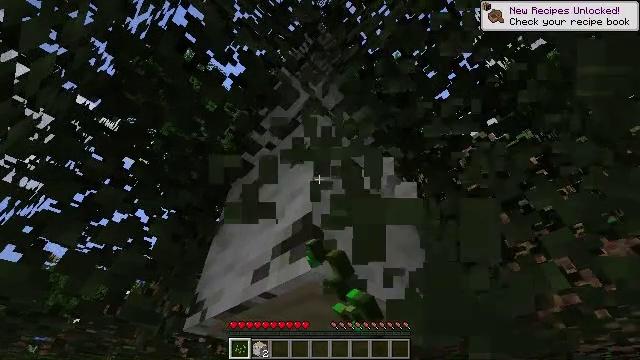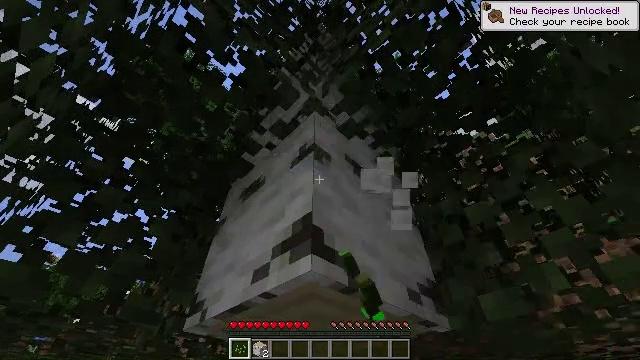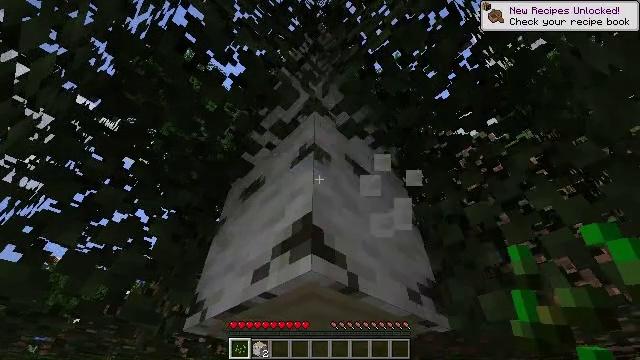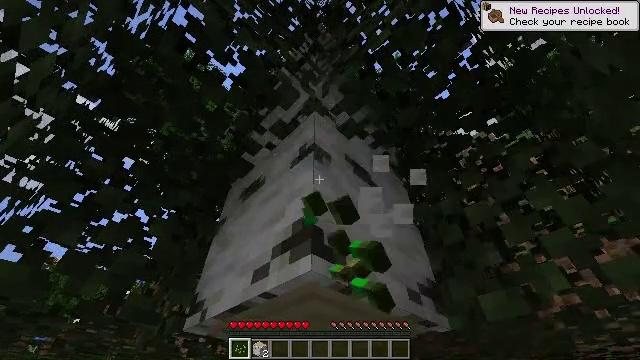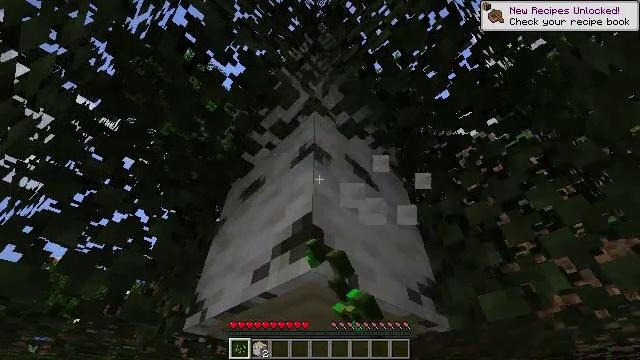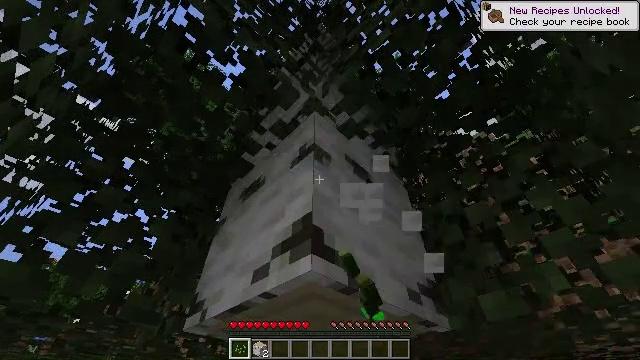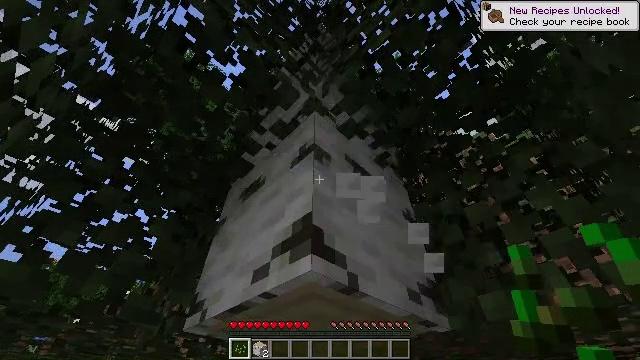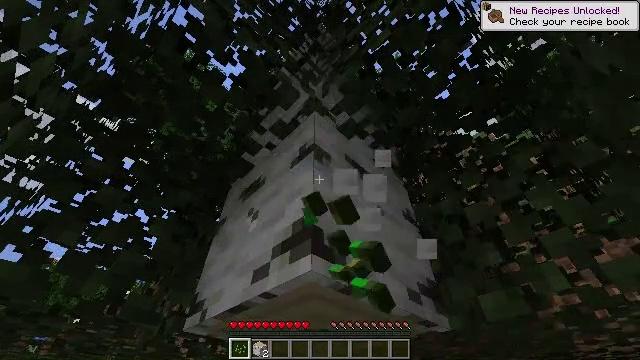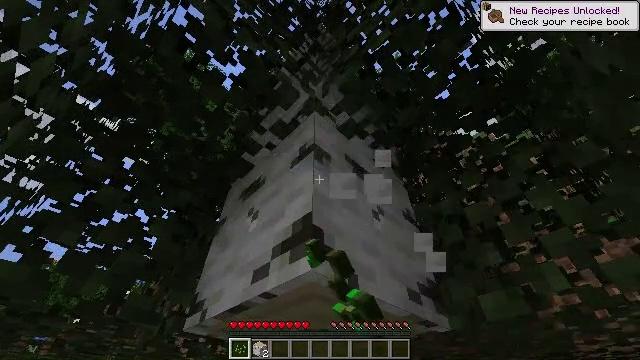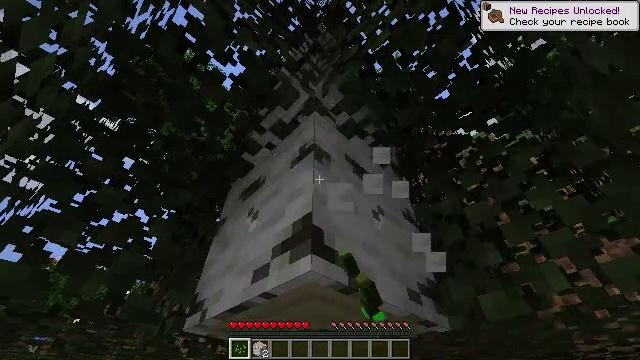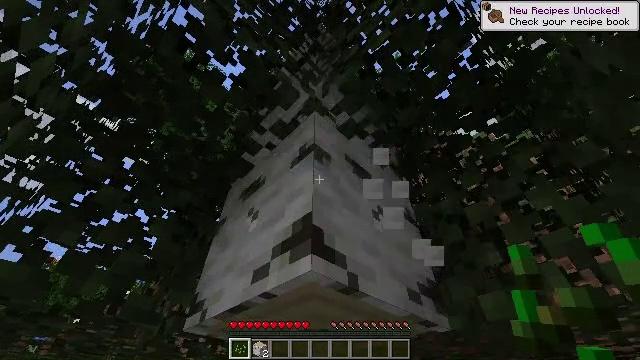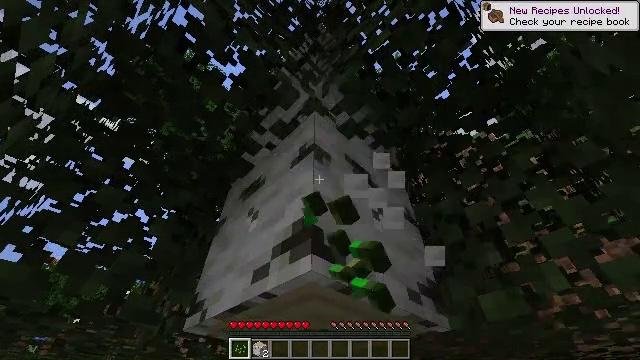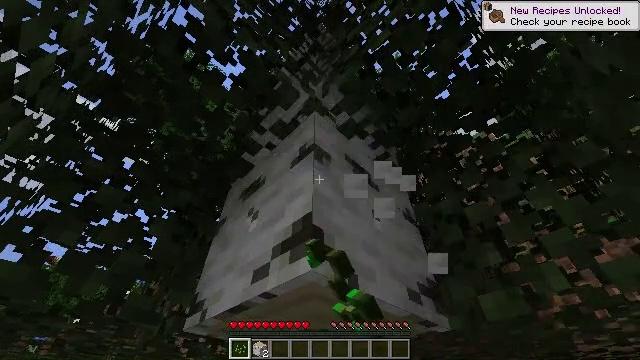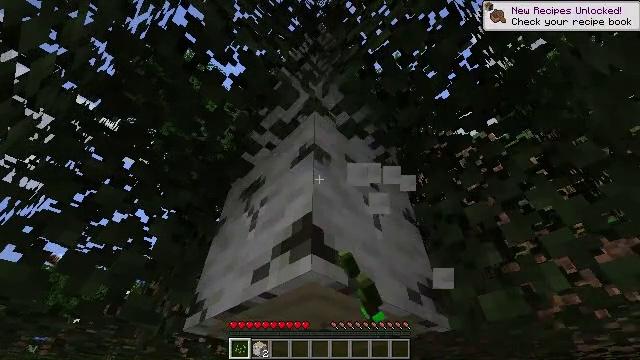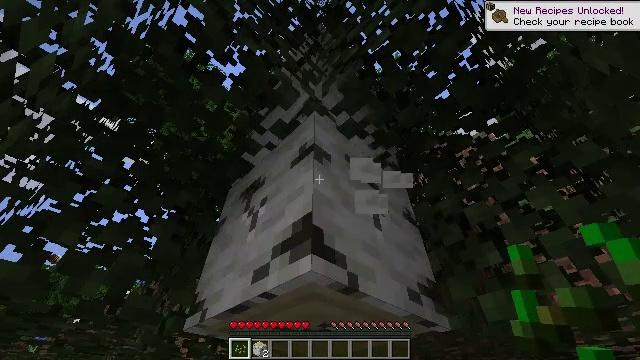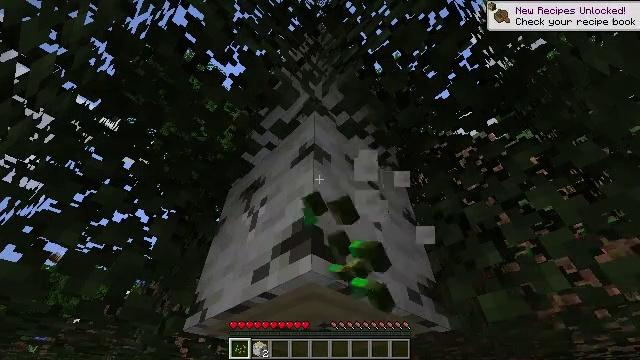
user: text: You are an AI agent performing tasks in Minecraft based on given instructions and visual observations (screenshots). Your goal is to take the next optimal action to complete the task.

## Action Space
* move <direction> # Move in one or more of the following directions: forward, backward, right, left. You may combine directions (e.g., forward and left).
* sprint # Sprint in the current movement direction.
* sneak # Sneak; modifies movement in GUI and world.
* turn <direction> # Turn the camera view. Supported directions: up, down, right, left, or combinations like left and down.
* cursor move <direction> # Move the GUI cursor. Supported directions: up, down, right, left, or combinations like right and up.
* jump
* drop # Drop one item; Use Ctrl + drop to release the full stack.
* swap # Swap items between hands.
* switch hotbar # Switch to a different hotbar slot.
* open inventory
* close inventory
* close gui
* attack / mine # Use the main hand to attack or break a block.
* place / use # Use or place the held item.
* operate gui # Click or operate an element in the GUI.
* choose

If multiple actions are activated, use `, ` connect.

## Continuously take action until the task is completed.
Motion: motion action
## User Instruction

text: Break the birch leaves block.
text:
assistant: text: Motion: attack / mine
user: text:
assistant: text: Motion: attack / mine
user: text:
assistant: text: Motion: attack / mine
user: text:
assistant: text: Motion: attack / mine
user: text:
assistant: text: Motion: attack / mine
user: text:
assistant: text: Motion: attack / mine
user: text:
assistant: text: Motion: attack / mine
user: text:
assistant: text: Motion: attack / mine
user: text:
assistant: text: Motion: attack / mine
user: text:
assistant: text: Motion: attack / mine
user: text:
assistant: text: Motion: attack / mine
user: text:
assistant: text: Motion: attack / mine
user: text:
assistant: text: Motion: attack / mine
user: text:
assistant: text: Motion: attack / mine
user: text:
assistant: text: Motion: attack / mine
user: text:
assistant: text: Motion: attack / mine
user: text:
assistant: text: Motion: attack / mine
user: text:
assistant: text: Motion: attack / mine
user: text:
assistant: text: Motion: attack / mine
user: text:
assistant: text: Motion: attack / mine
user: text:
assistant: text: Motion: attack / mine
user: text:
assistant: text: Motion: attack / mine
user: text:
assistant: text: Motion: attack / mine
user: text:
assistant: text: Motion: attack / mine
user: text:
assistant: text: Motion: attack / mine
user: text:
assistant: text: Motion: attack / mine
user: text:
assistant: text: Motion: attack / mine
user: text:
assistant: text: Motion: attack / mine
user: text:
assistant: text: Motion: attack / mine
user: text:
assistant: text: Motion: attack / mine